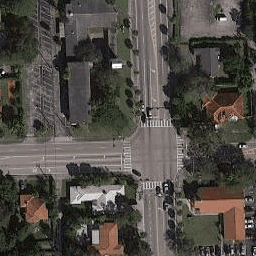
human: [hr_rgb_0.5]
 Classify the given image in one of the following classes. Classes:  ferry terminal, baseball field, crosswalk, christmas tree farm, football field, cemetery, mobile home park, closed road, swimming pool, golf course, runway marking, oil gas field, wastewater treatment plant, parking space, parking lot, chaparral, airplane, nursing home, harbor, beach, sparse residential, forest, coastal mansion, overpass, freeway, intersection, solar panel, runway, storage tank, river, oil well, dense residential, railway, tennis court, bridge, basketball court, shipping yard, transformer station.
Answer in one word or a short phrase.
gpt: intersection